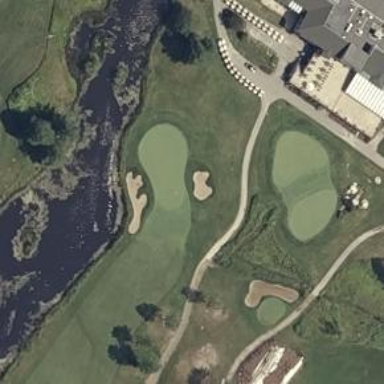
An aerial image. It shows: View of golf hole.